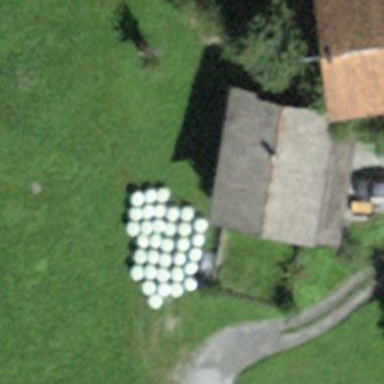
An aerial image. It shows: Farm building.